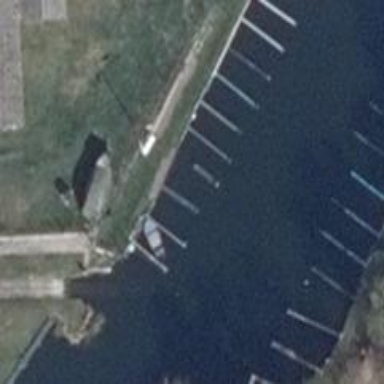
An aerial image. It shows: Man-made pier.